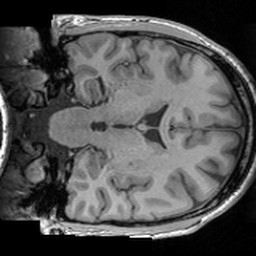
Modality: T1w
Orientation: coronal
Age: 32
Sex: male
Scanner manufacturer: siemens
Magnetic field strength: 3 T
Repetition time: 1.63 s
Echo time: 0.00311 s